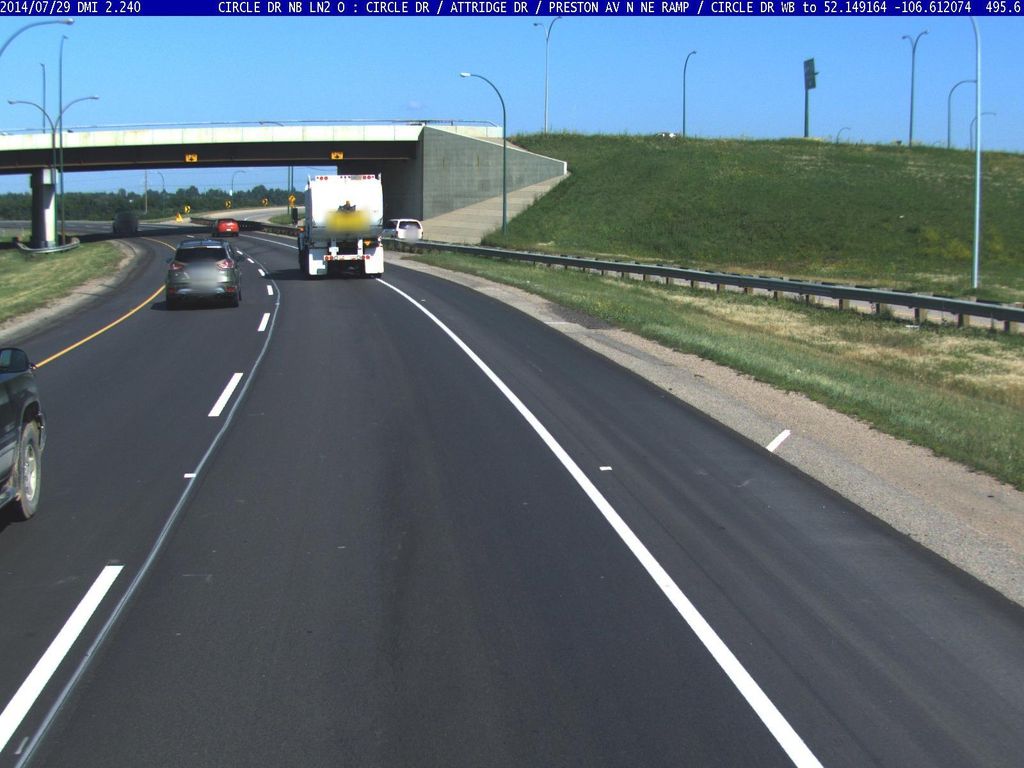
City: saskatoon